Interaction volume radius: 10 \u00c5
Interaction volume height: 15 \u00c5
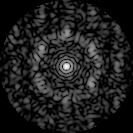
Disorder parameter: 0.6722